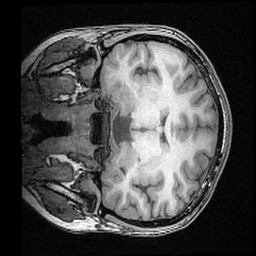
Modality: T1w
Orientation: coronal
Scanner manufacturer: ge
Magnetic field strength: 3 T
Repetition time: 0.008572 s
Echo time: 0.003384 s